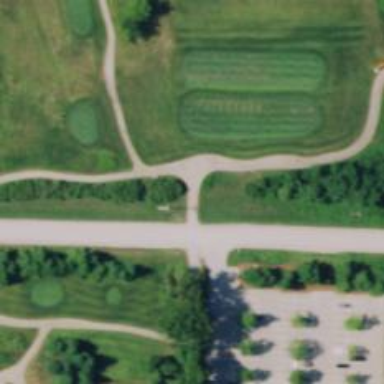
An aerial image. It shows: Service road used as golf cart path.